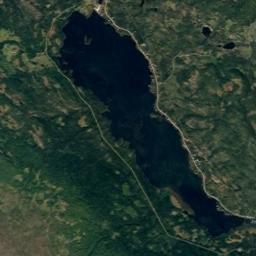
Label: lake